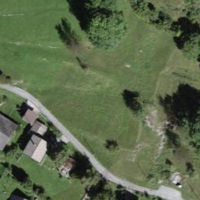
EUNIS habitat code: 24
Species observed at this site:
Phyteuma betonicifolium